Question: I have installed locust using the pip command and when I move forward towards verifying the installation using this command: , it throws the following line back:
Secondly, when I installed Locust, some statements showed up on console as can be seen in the image below.

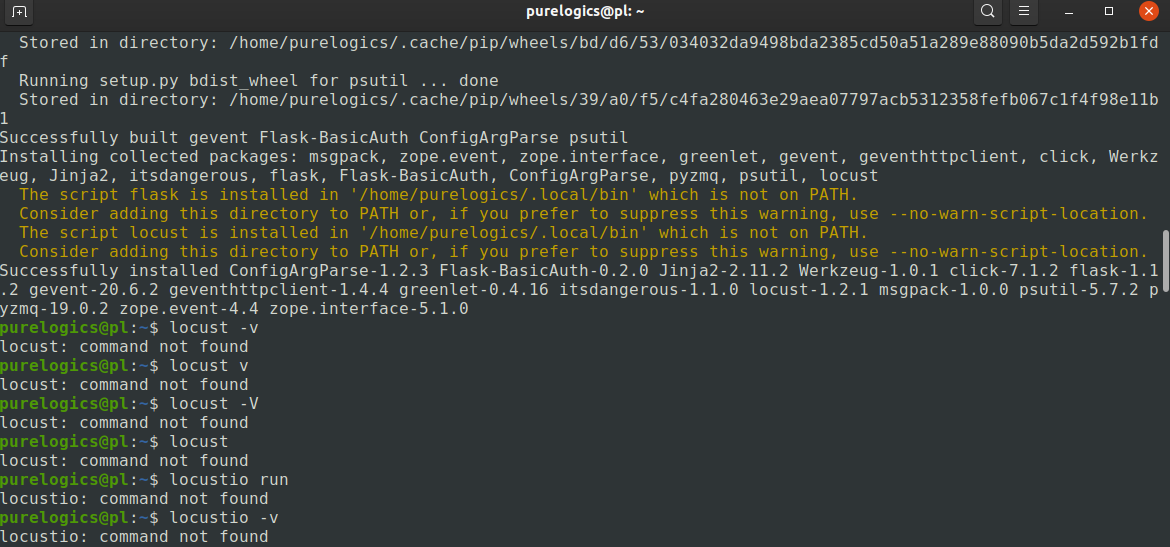
Answer: The message in yellow is the problem. Add that directory to your PATH variable.
'export PATH=/home/purelogics/.local/bin:$PATH'
After updating path, 'locust -V' will work as expected.